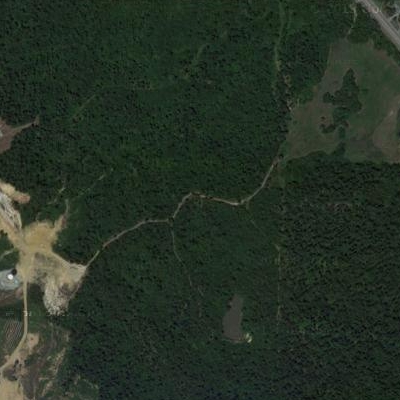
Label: eForest